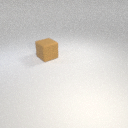
large brown rubber cube